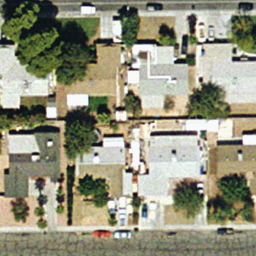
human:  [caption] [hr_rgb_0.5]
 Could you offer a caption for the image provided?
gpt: Many houses with plants surrounded in the medium residential area .

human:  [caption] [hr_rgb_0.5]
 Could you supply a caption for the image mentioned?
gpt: It is a medium residential area .

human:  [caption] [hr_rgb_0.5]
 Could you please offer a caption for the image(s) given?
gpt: A medium residential area with houses arranged neatly .

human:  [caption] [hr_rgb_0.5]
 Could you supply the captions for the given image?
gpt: A medium residential area with houses arranged neatly and trees beside them .

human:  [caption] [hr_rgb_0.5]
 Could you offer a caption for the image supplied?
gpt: This is a medium residential area with houses arranged neatly .